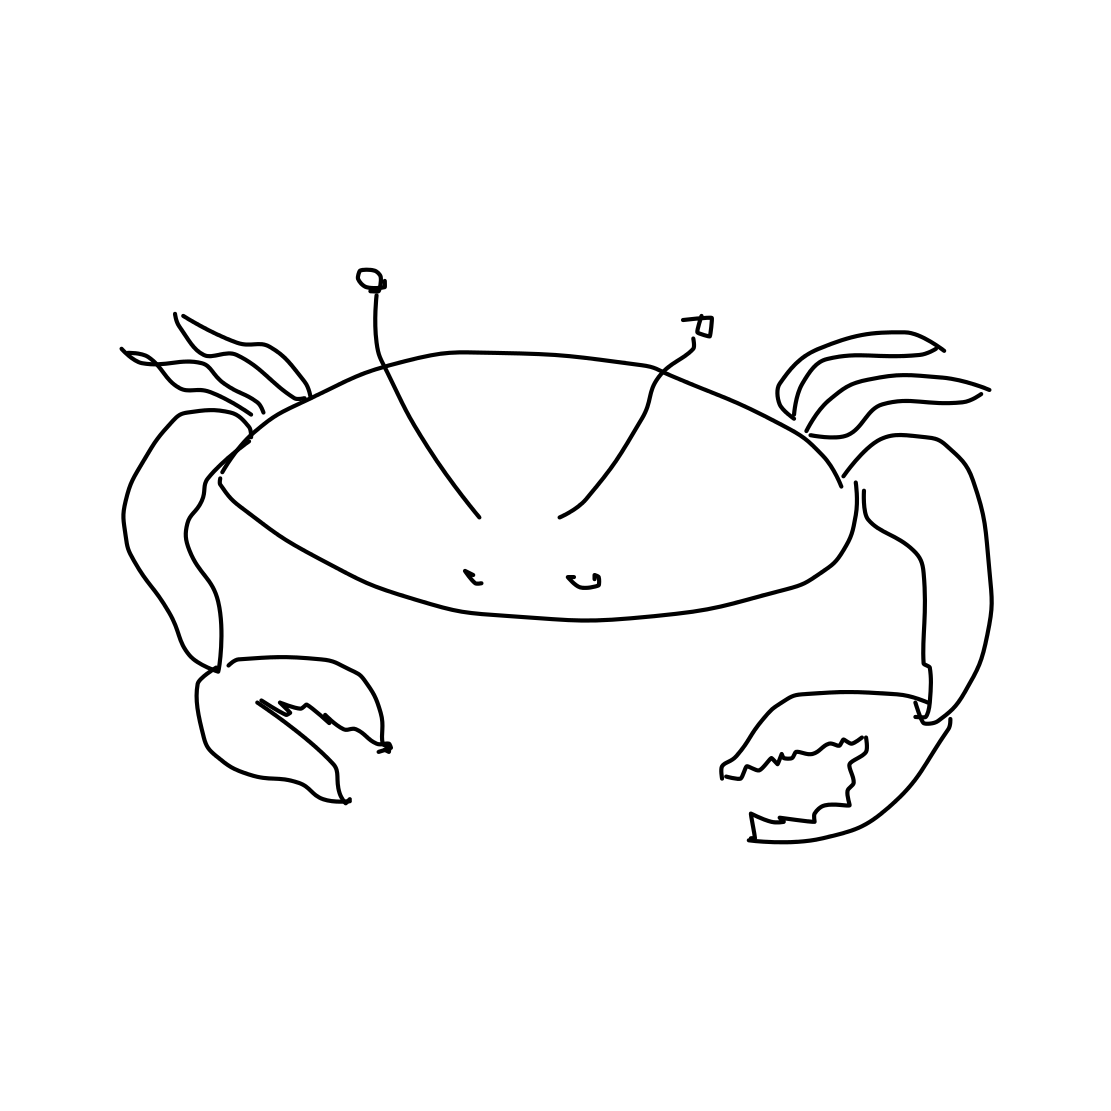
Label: crab